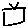
Label: square